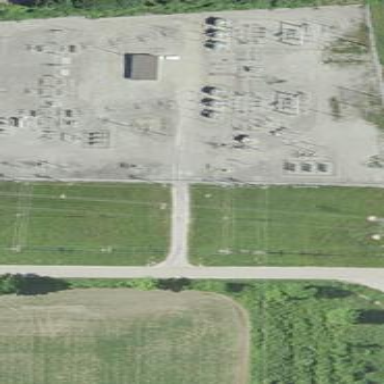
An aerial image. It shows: Distribution substation surrounded by fence.